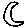
Label: moon